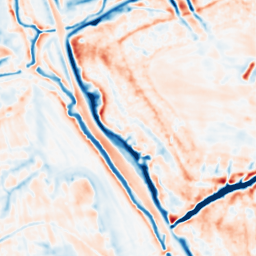
Category: multiscale
Decomposition family: dog
Decomposition parameters: sigma_low: 1
sigma_high: 5
Upsampling method: fft_zeropad
Upsampling parameters: scale: 2
Upsampling scale: 2